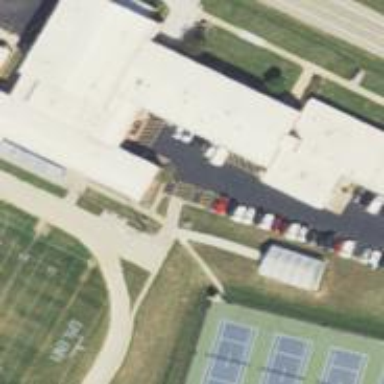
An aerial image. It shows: School.